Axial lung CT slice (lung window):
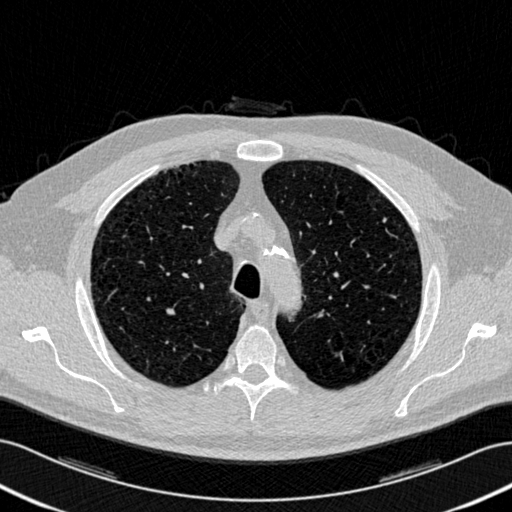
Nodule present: no